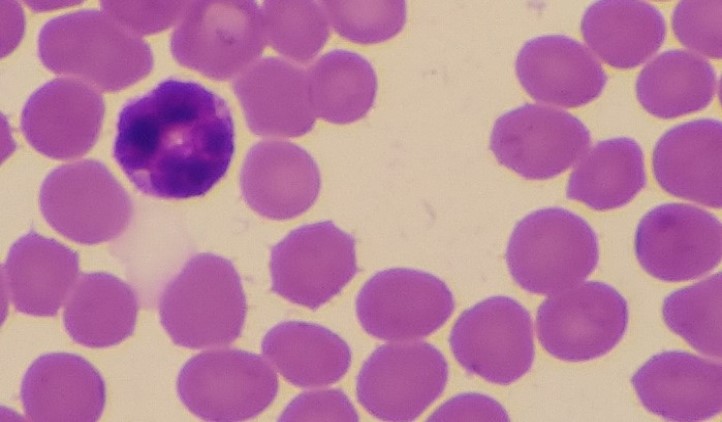
White blood cell type: Lymphocyte